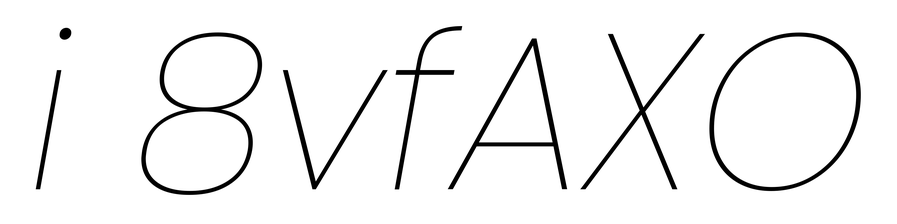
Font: Poppins-ThinItalic